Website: macys
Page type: customer-info-address
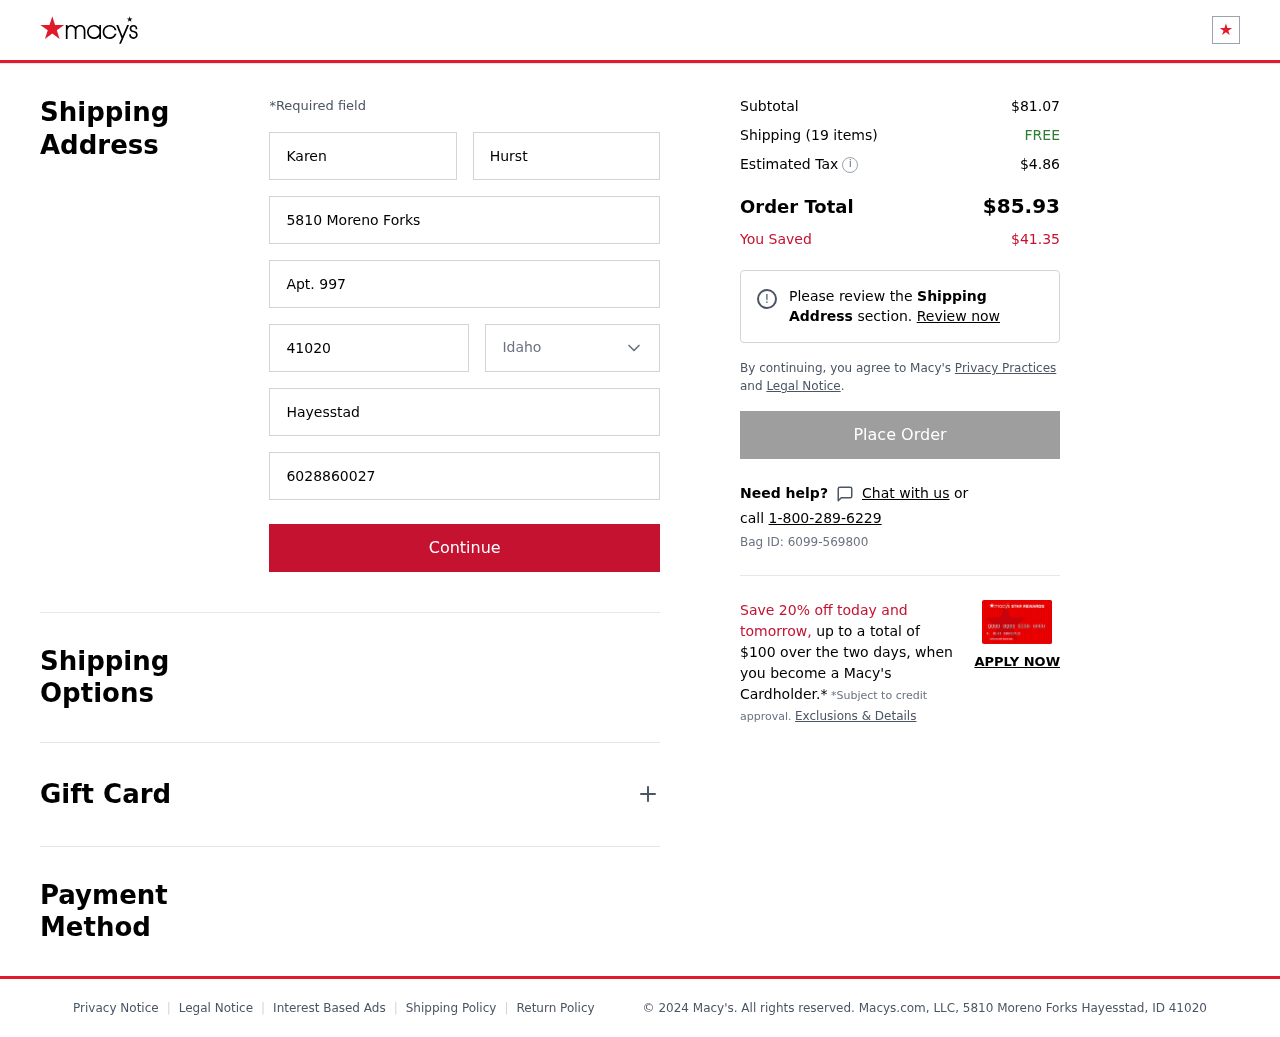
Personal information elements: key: PII_CITY
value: Hayesstad
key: PII_FIRSTNAME
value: Karen
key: PII_LASTNAME
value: Hurst
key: PII_PHONE
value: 6028860027
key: PII_POSTCODE
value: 41020
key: PII_STATE
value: Idaho
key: PII_STREET
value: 5810 Moreno Forks
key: PII_STREET2
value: Apt. 997
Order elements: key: ORDER_SUBTOTAL
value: $81.07
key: ORDER_NUM_ITEMS
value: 19
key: ORDER_SHIPPING_COST
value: FREE
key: ORDER_TAX
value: $4.86
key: ORDER_TOTAL
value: $85.93
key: ORDER_SAVINGS
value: $41.35
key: ORDER_BAG_ID
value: Bag ID: 6099-569800